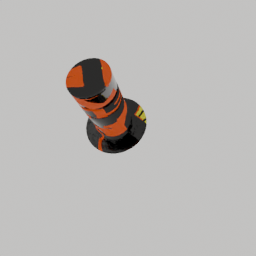
Label: architecture